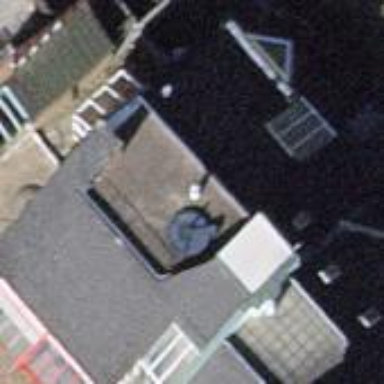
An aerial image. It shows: Building with tiled roof.